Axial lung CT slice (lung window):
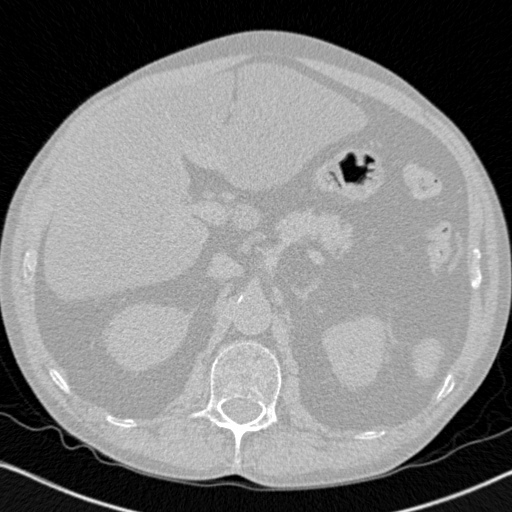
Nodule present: no